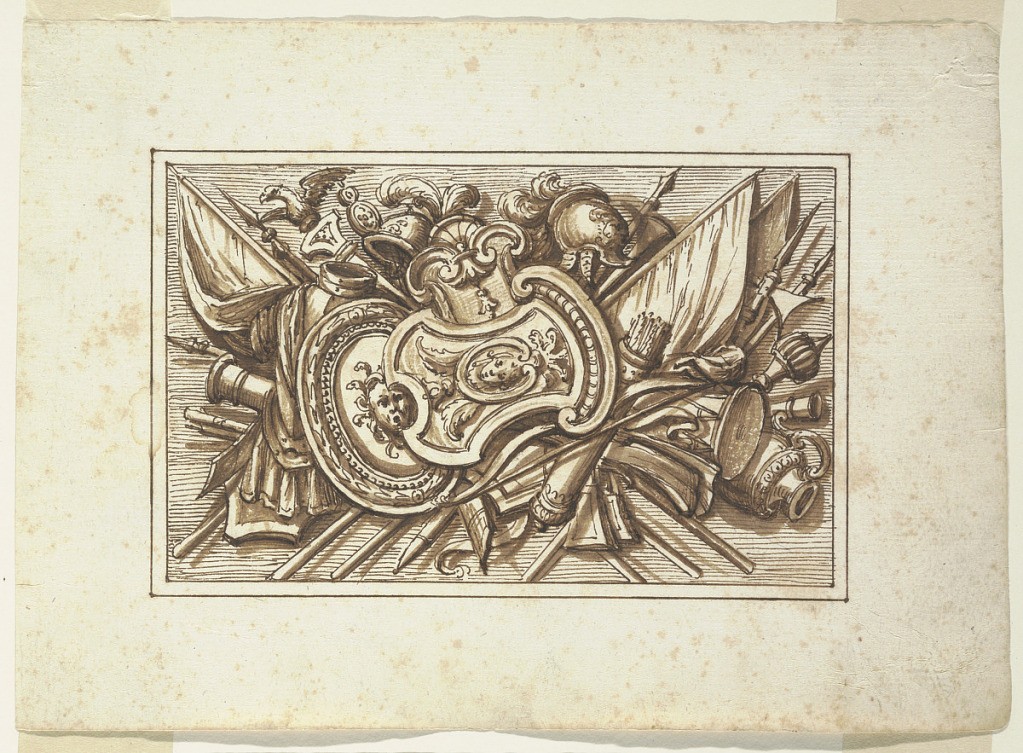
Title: One set of trophies of weapons of war as a decoration for horizontal panels. Intended to be engraved
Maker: Francesco Bedeschini, Italian
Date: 1675-1699
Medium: Pen, brush, sepia
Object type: Drawing
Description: The drawing has two borderlines, the background bearing horizontal lines. Intended to be engraved